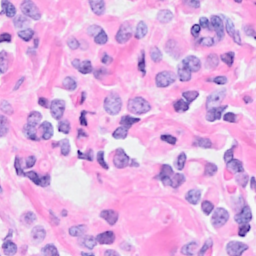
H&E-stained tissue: Breast